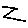
Label: zigzag